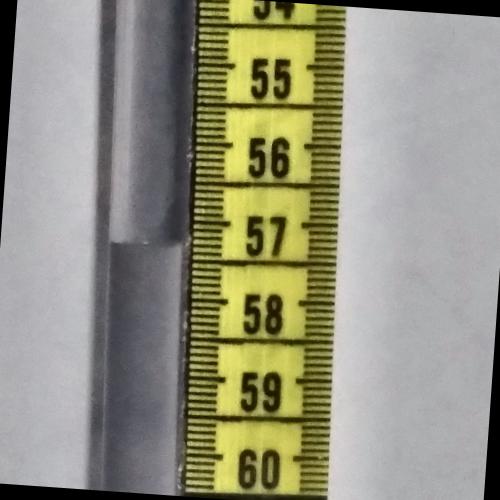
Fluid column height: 57.3 cm